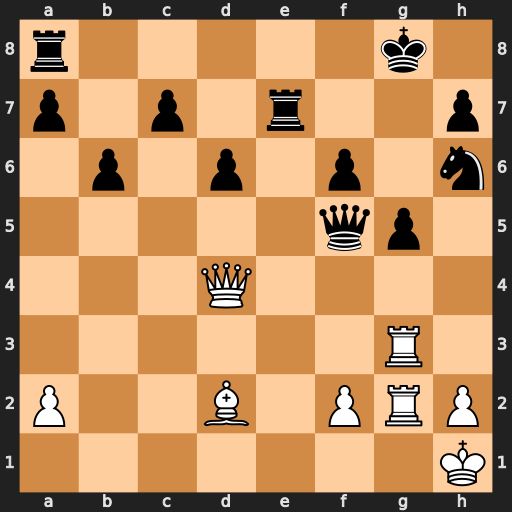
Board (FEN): r5k1/p1p1r2p/1p1p1p1n/5qp1/3Q4/6R1/P2B1PRP/7K
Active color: w
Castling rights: -
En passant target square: -
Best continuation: Rxg5+ fxg5 Rxg5+ Qxg5 Bxg5 Re1+ Kg2 Nf7 Bf6